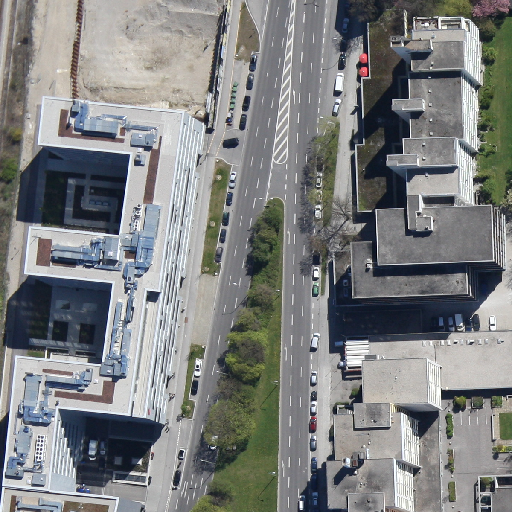
Referring expression: van in the parking area